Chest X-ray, PA view. Patient: 15 years old, sex M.
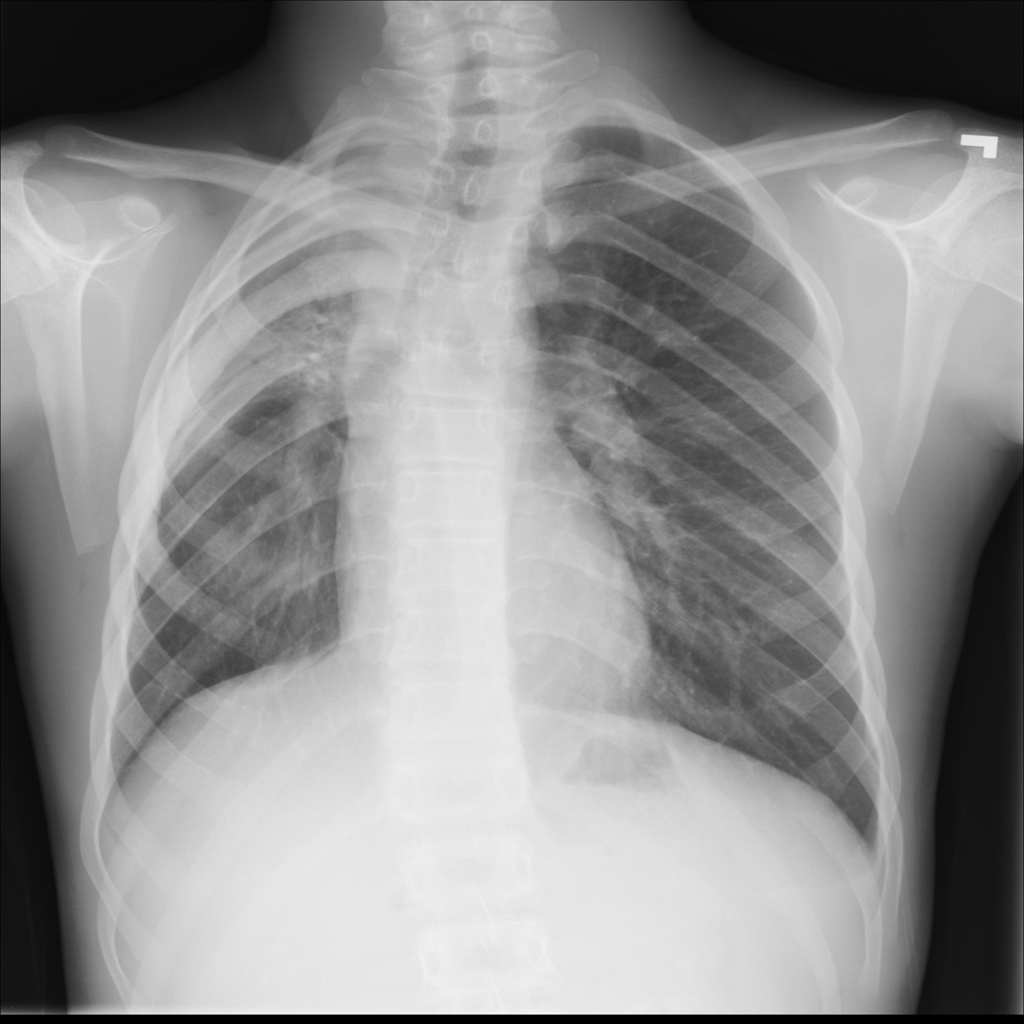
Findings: Fibrosis